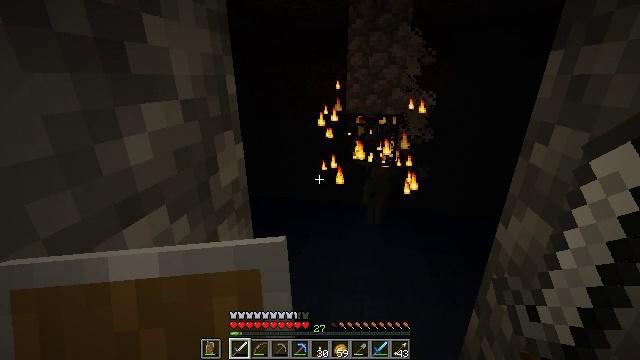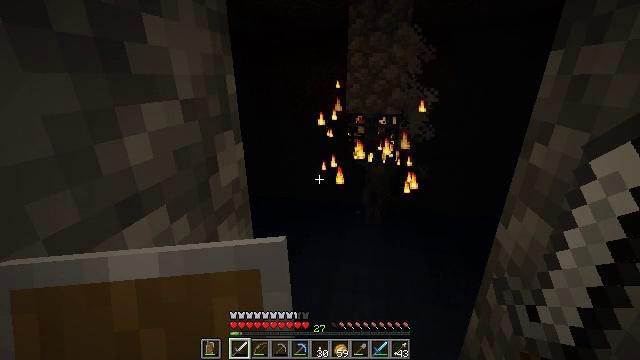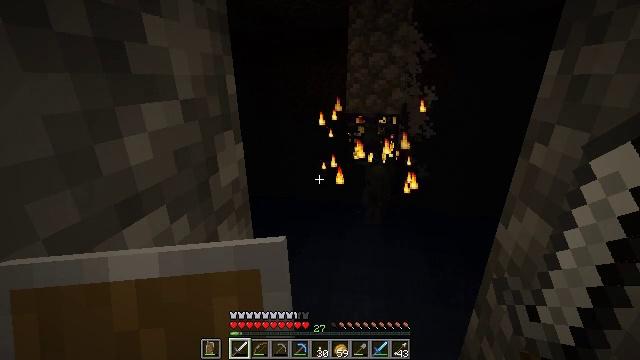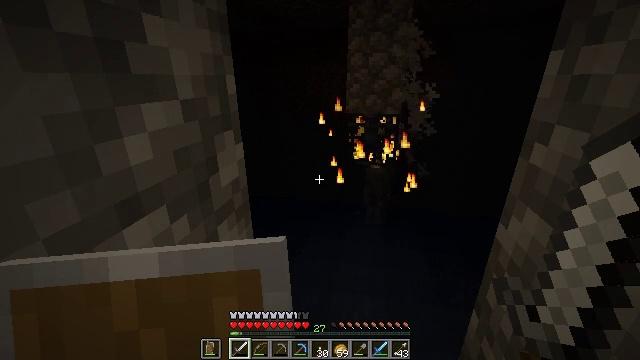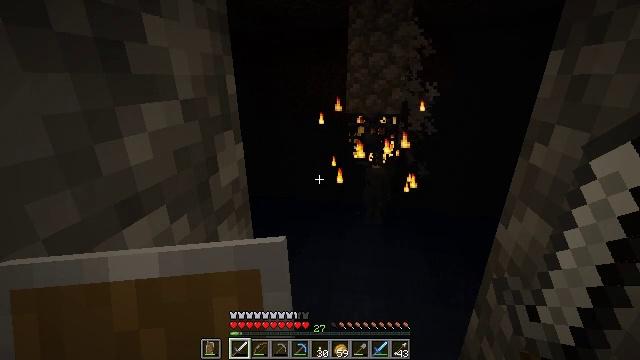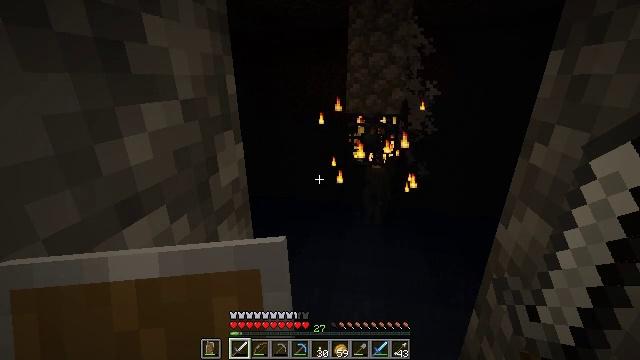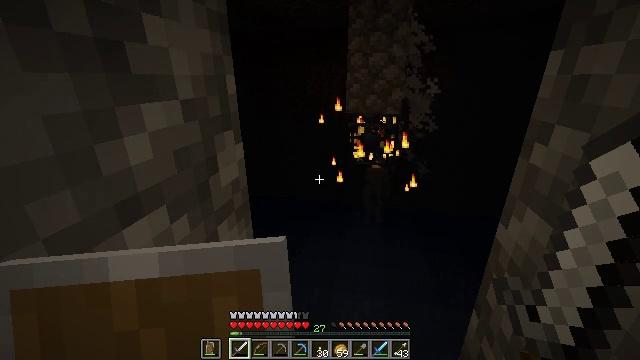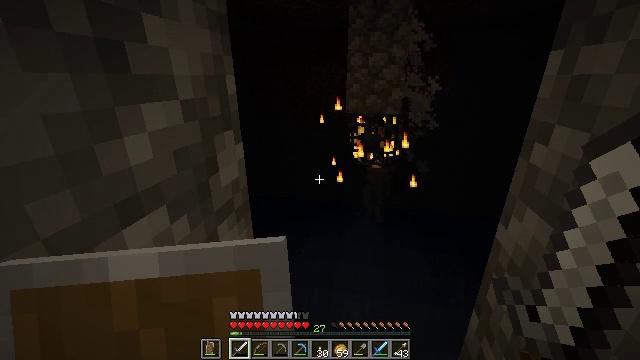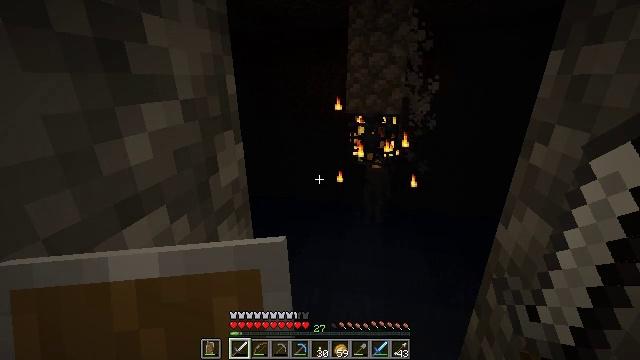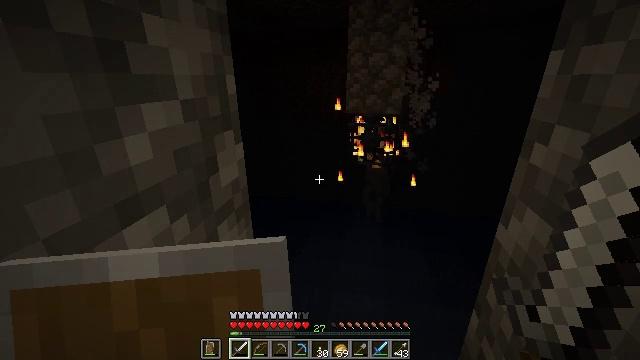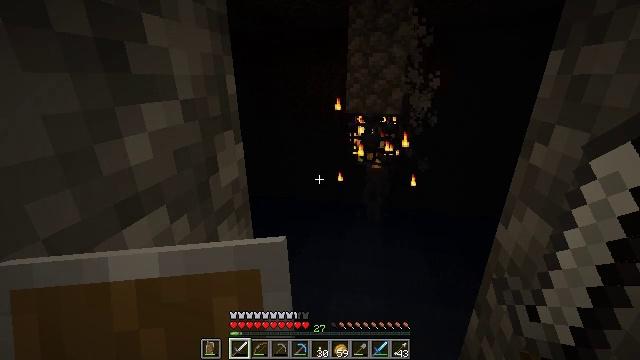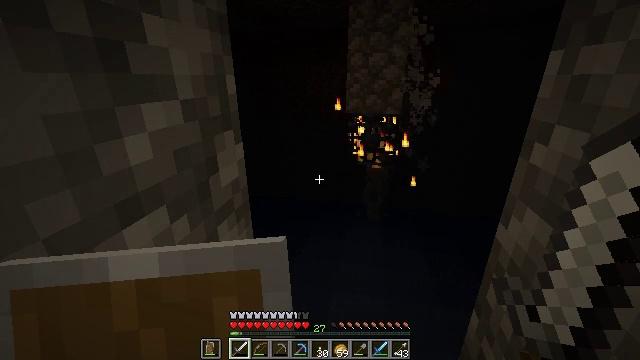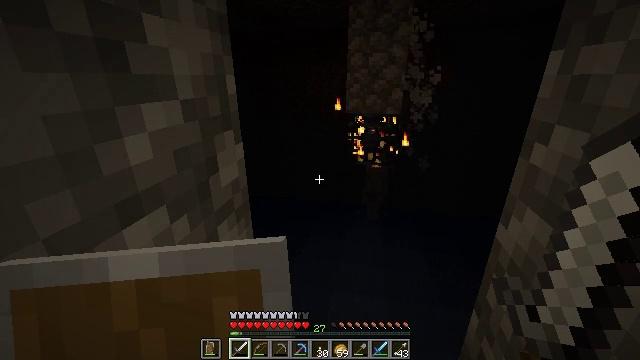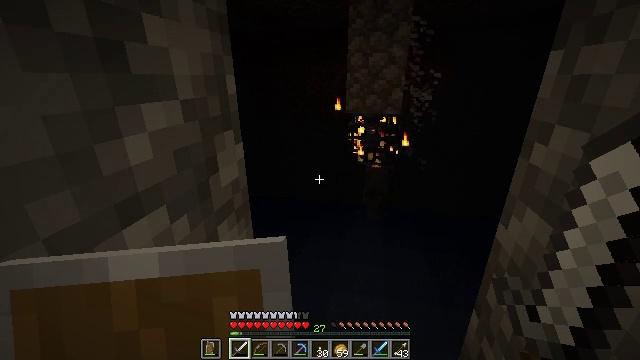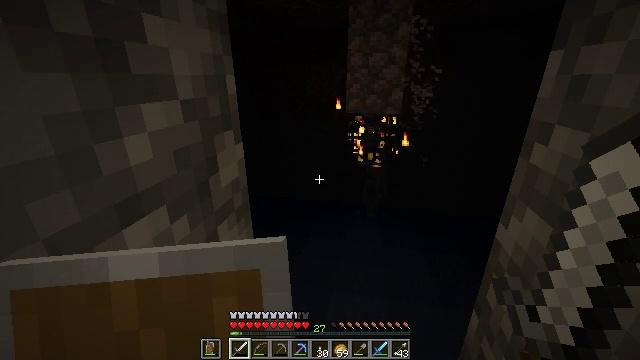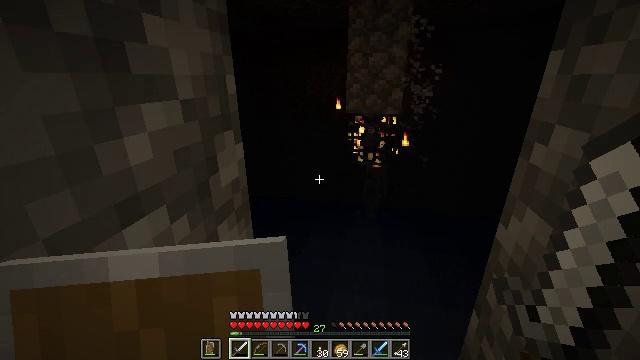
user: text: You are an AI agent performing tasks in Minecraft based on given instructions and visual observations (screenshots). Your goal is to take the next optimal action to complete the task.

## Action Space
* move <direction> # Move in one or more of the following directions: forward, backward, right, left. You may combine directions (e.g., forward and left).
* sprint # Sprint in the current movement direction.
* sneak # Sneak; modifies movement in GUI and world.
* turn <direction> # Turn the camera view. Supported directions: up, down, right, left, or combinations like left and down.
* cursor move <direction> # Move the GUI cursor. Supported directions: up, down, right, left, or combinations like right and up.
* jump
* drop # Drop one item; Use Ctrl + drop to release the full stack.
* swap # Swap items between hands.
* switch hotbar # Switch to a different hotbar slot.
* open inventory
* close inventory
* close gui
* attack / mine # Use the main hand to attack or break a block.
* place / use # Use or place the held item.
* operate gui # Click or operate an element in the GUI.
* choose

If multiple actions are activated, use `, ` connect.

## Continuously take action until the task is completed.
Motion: motion action
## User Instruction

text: Remove an iron sword from the inventory.
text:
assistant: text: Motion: no_op
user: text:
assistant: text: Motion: no_op
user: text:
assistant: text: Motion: no_op
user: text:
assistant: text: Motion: no_op
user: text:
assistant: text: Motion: no_op
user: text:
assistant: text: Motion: no_op
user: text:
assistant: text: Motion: no_op
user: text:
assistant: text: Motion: no_op
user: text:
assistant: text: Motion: no_op
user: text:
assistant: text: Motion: no_op
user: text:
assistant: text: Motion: no_op
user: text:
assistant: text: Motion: no_op
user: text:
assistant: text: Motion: no_op
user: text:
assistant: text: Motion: no_op
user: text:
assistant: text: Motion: no_op
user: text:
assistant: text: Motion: no_op
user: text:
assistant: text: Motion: no_op
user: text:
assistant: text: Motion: no_op
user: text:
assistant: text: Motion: no_op
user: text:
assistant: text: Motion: no_op
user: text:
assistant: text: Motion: no_op
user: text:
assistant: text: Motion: no_op
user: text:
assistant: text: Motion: no_op
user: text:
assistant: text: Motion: no_op
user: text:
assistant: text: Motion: no_op
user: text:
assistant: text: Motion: no_op
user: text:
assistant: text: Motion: no_op
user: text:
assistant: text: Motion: no_op
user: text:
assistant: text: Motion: no_op
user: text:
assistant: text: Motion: no_op